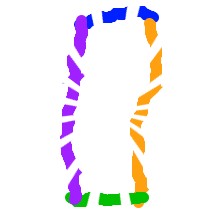
Shape: rectangle